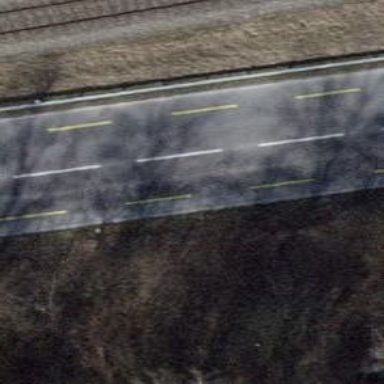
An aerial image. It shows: Primary road with asphalt surface and designated cycle lane.